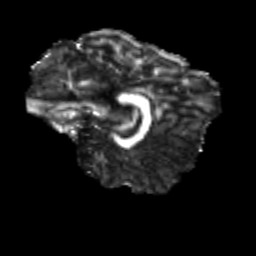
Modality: FA
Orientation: sagittal
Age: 23
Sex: female
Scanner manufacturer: siemens
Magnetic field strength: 3 T
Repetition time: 3.5 s
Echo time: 0.113 s